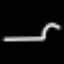
Label: airplane